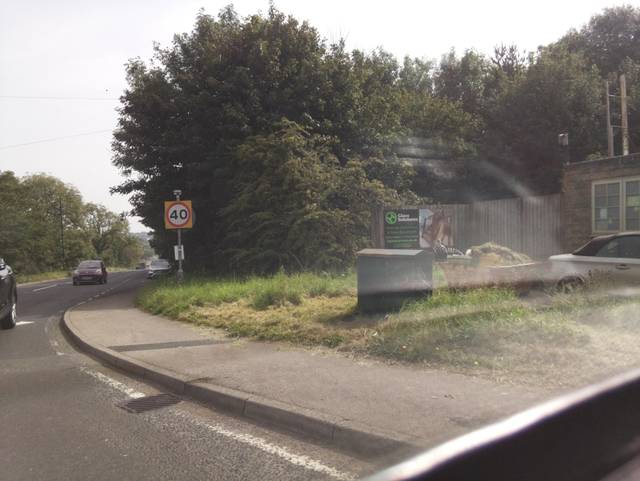
Region: United Kingdom
Coordinates: 54.008, -1.578